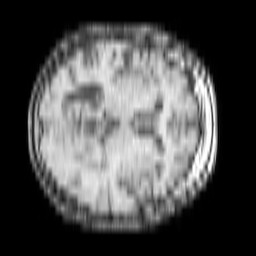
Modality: T1w
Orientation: axial
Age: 80
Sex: female
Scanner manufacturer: philips
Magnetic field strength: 1.5 T
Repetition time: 0.1888 s
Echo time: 0.001843 s